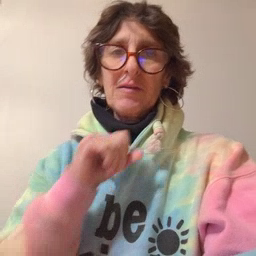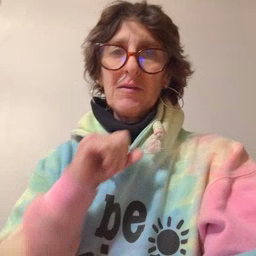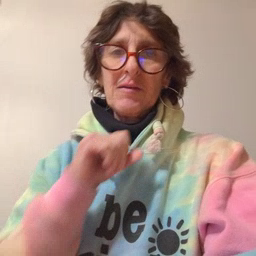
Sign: no